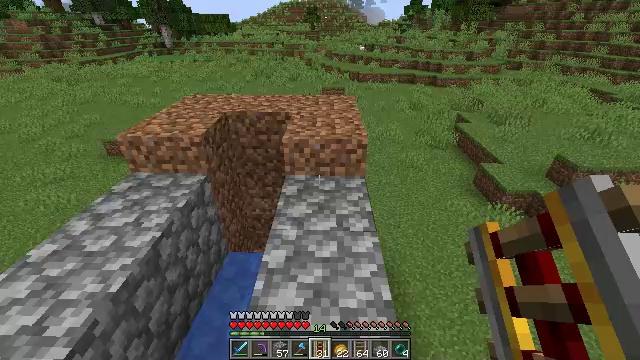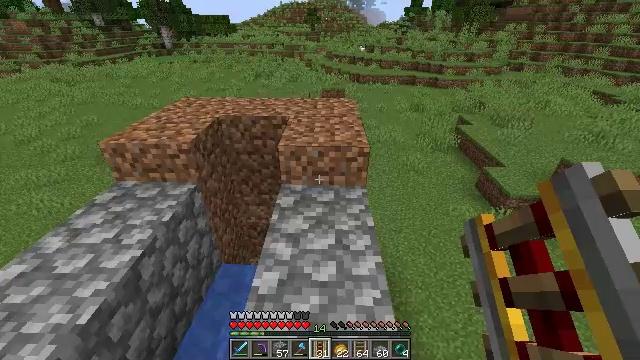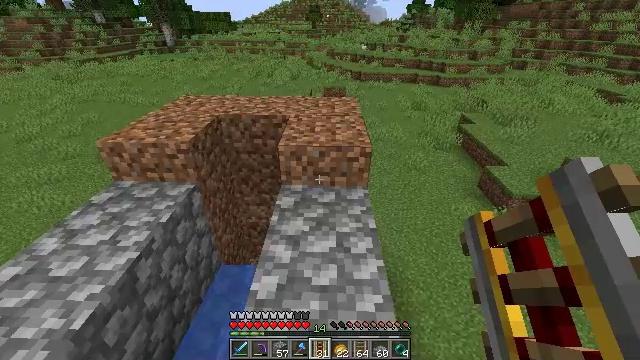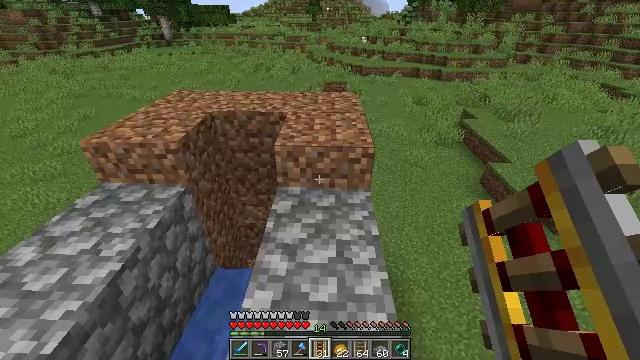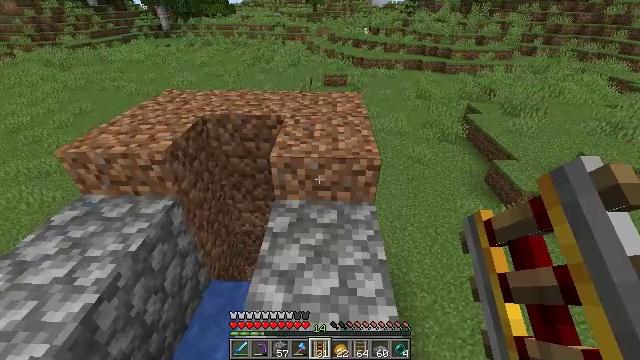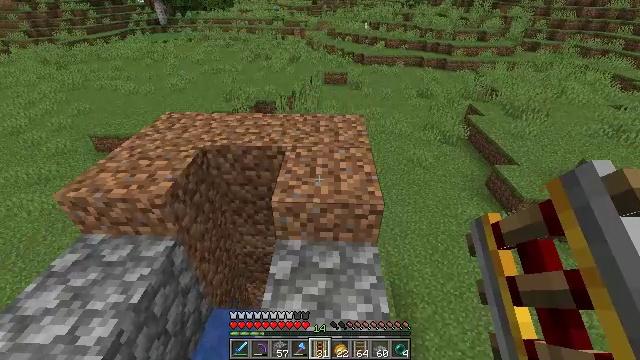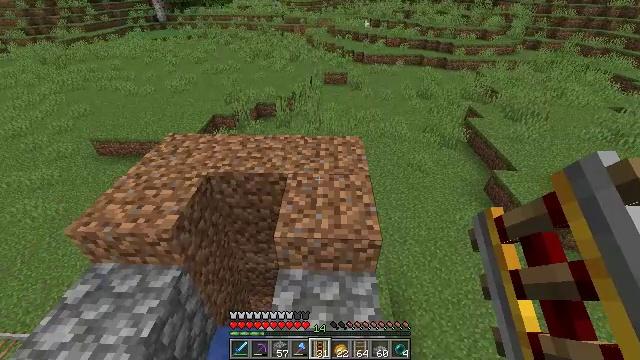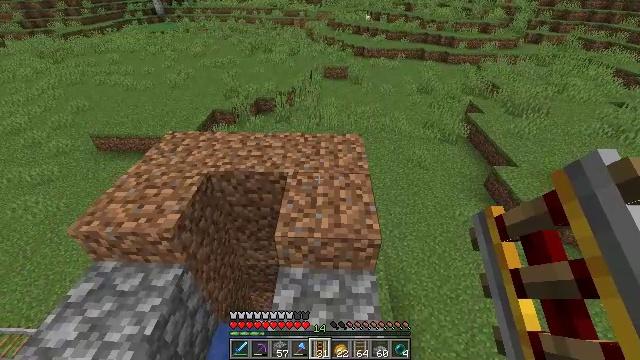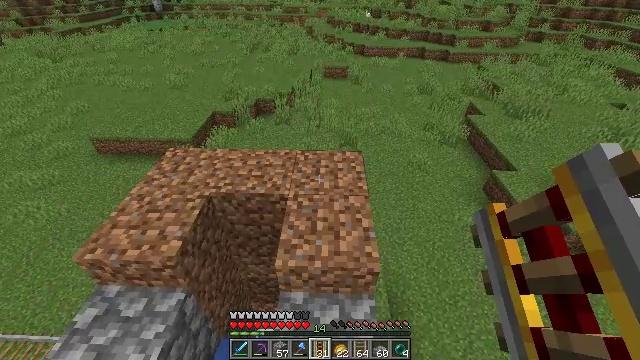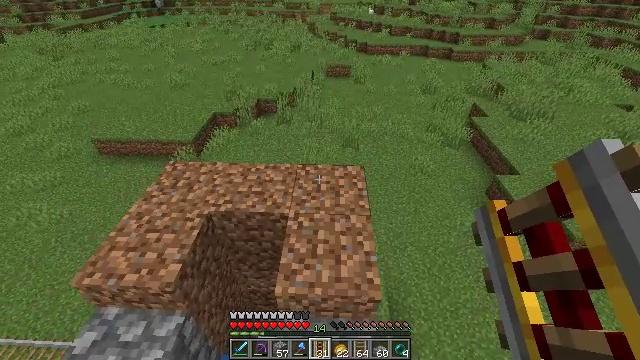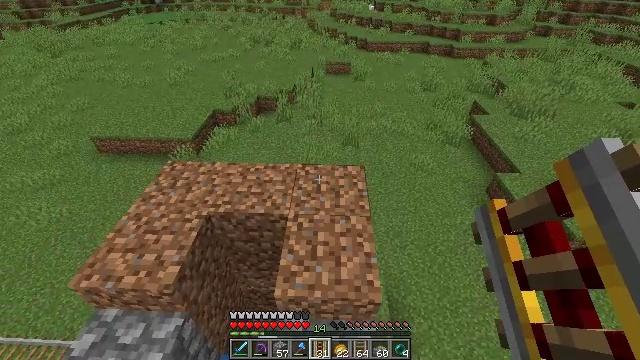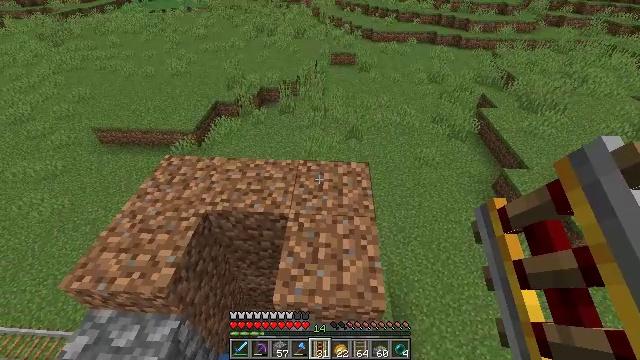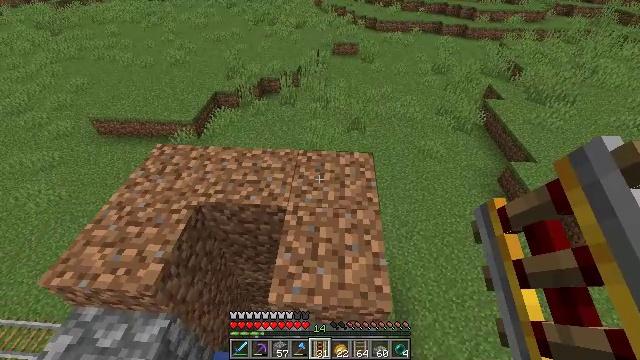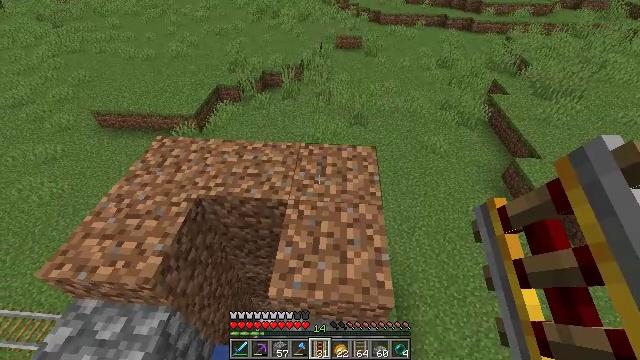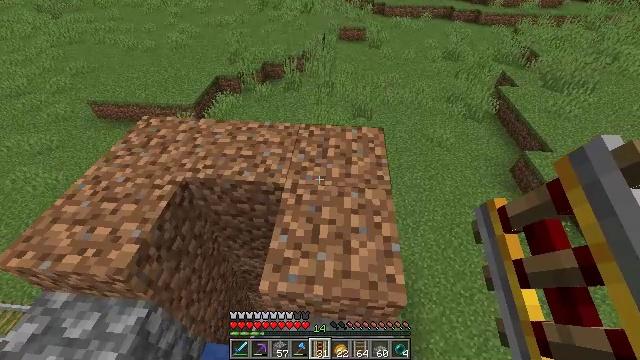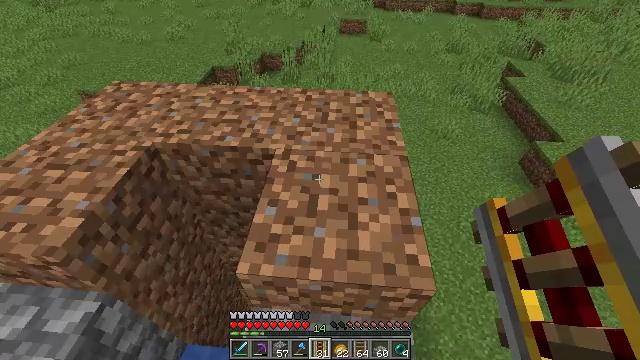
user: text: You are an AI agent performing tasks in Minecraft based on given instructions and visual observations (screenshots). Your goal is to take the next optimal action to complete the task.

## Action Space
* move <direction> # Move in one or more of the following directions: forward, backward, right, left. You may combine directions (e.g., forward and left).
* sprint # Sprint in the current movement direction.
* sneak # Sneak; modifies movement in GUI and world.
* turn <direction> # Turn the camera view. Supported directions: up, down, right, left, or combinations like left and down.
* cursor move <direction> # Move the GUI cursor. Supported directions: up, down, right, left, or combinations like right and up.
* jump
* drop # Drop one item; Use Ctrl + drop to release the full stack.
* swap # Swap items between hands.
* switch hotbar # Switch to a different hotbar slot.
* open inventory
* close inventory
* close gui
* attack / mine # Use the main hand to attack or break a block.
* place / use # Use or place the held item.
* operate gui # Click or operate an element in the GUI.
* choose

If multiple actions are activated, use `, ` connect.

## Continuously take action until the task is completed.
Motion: motion action
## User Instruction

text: Mine dirt from the ground.
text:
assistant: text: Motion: move forward
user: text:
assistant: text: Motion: move forward
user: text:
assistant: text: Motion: move forward, turn down
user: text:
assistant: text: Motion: move forward, turn down
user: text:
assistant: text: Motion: move forward, turn down, jump
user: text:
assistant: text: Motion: move forward, turn down, jump
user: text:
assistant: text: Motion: move forward, turn down, jump
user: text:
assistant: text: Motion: move forward, jump
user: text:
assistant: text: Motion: no_op
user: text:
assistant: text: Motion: no_op
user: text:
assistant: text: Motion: turn down
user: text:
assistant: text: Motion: turn down
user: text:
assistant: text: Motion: turn down
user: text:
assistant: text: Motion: no_op
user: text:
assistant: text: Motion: no_op
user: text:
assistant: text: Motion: no_op
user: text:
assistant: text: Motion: no_op
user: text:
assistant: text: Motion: no_op
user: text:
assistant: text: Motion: no_op
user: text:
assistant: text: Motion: no_op
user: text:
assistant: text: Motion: no_op
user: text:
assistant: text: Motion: no_op
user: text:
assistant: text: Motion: move forward, jump
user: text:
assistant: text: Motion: move forward, jump
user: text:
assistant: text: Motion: move forward, jump
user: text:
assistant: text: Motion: move forward
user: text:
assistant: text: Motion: move forward
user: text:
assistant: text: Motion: move forward
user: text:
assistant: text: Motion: turn left and down
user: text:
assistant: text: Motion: turn left and down